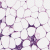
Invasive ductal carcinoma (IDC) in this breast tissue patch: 0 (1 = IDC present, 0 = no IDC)